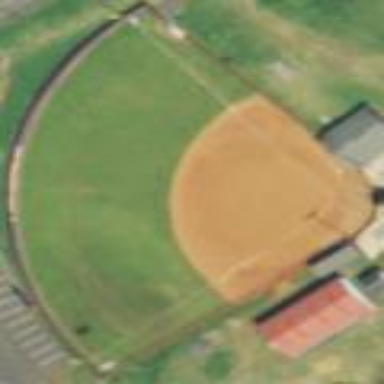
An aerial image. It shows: Softball pitch for leisure sports.